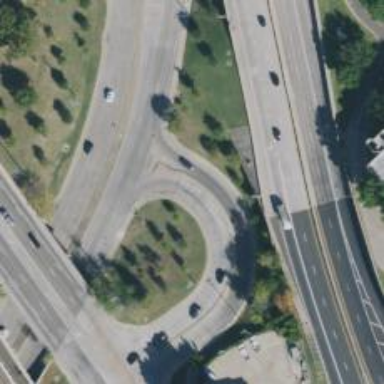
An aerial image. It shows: Primary link highway with separate sidewalk.